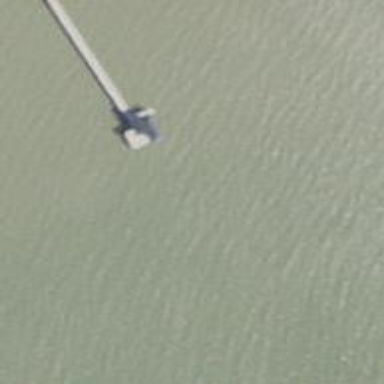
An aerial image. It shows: Man-made pier.